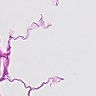
Metastatic tissue present: no